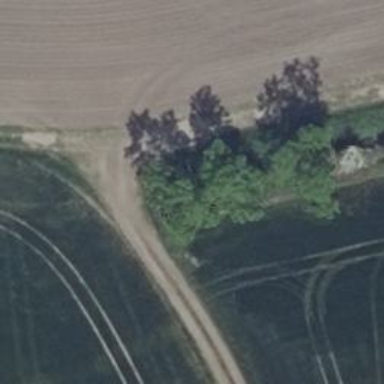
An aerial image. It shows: Hunting stand.